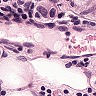
Metastatic tissue present: yes